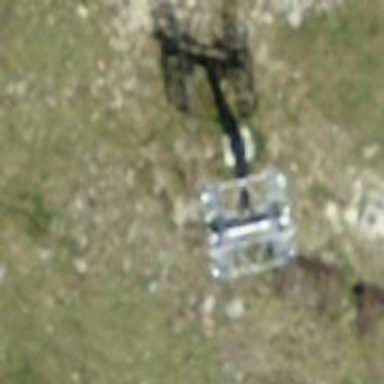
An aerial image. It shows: Pylon used for aerialway.